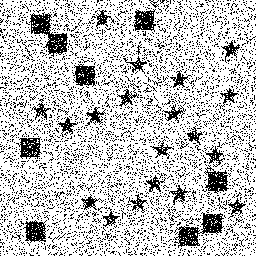
Squares: 9
Triangles: 0
Stars: 19
Total shapes: 28